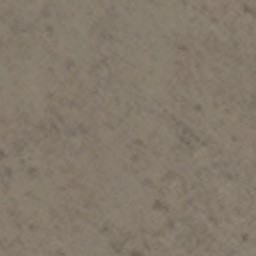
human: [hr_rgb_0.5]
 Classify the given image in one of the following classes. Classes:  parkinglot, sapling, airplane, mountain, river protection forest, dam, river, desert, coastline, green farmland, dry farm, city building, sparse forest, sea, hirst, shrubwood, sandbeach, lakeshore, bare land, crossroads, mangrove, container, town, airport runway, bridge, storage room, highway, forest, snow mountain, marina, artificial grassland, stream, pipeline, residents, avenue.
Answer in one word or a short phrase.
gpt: bare land